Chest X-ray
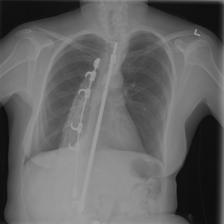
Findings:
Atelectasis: negative
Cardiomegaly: negative
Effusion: negative
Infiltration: negative
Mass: negative
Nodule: negative
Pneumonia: negative
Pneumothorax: negative
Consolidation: negative
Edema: negative
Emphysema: negative
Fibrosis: negative
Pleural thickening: negative
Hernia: negative